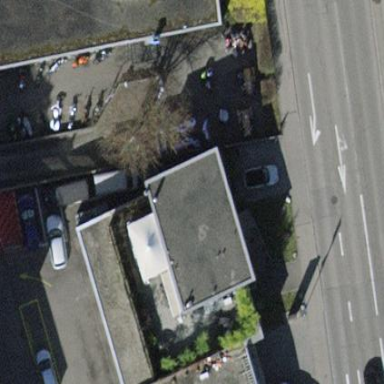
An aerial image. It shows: Commercial building.